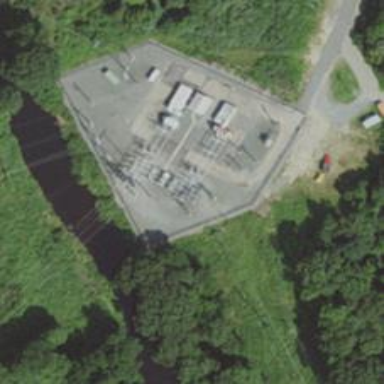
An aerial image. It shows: Switch for power supply.